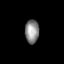
Tissue: skin
Cell type: Fibroblasts
Senescence score: 0.8177
Nuclear area (px): 323
Mean DAPI intensity: 138.17